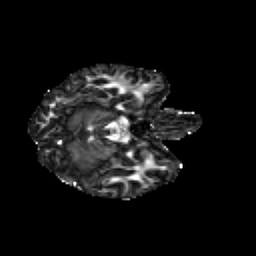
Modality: FA
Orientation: axial
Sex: male
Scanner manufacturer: siemens
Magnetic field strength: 3 T
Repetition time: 5 s
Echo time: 0.071 s